Fundus camera: zeiss
Shooting center: midpoint
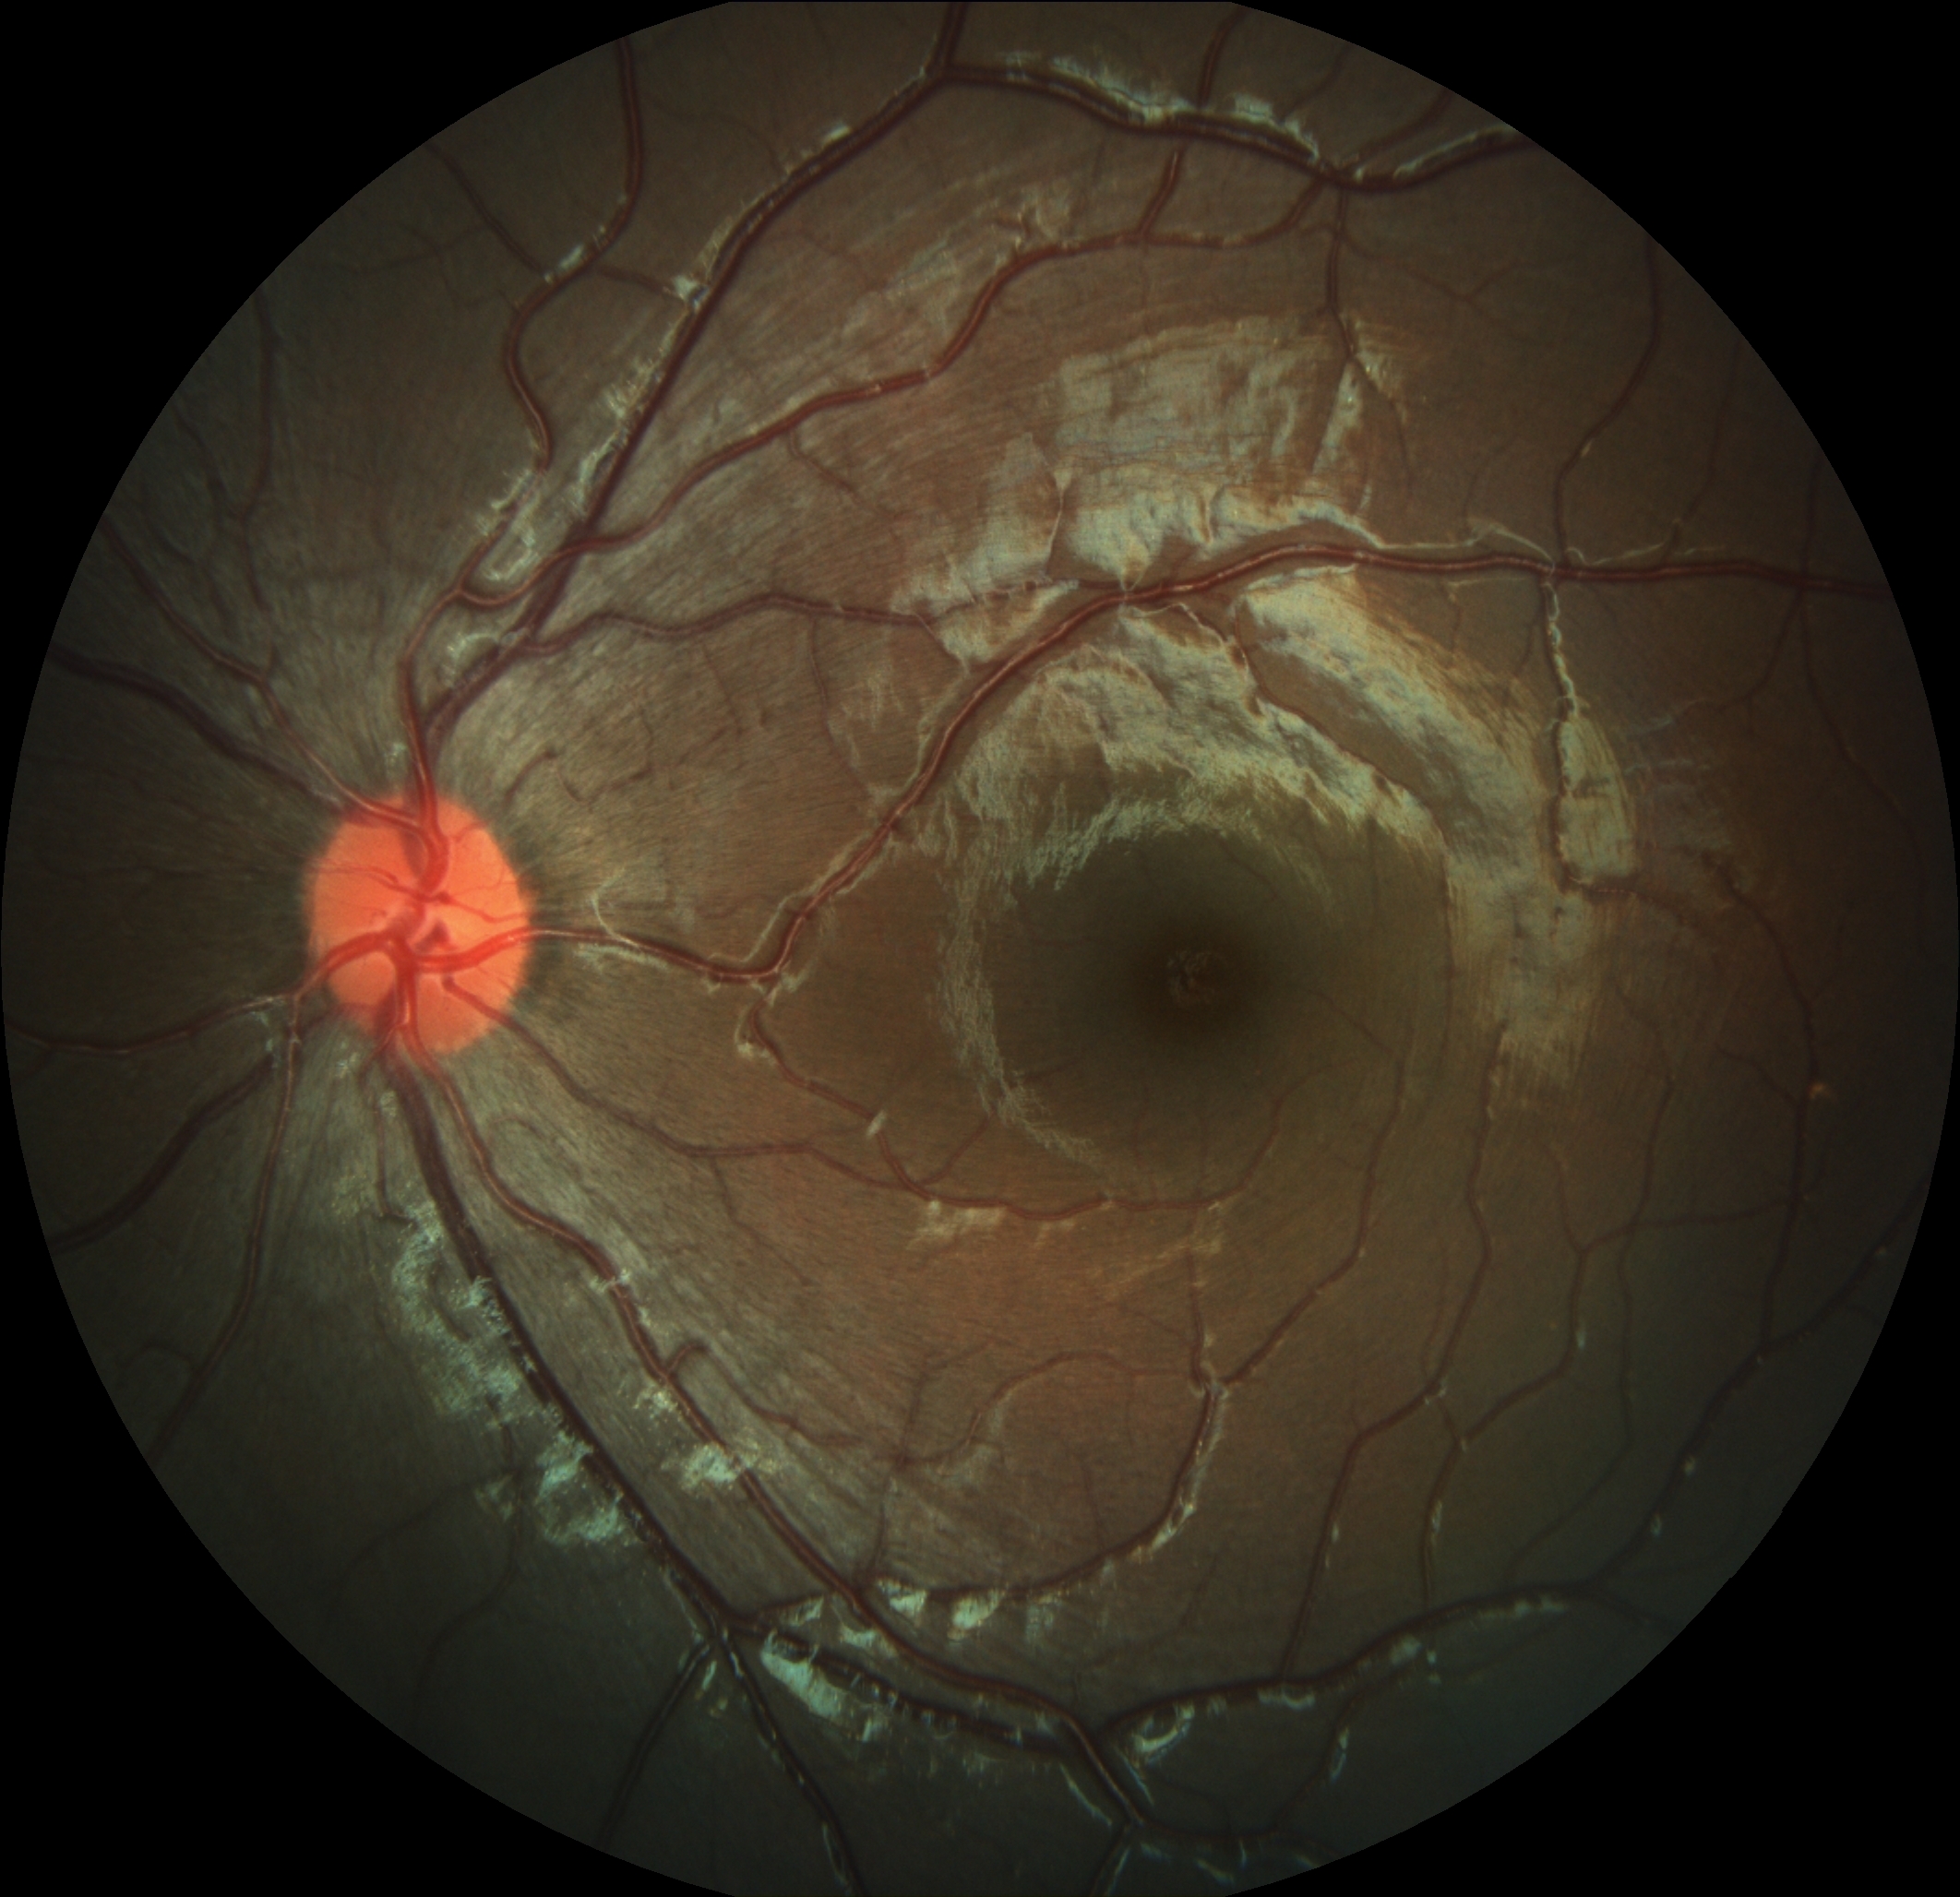
Pathologic myopia: no
Patchy retinal atrophy: absent
Retinal detachment: absent